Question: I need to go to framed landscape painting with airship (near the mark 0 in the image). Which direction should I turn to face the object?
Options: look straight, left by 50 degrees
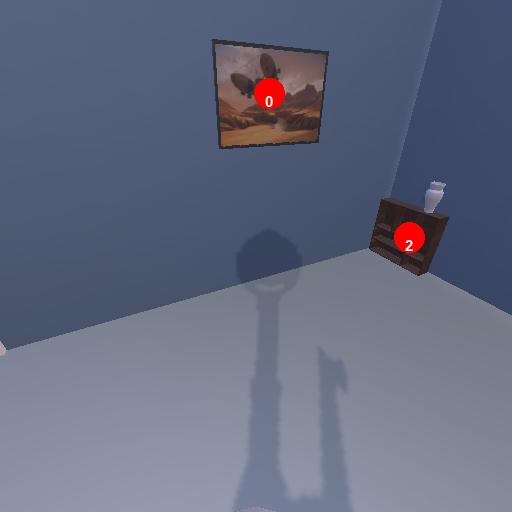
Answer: look straight